Interaction volume radius: 5 \u00c5
Interaction volume height: 20 \u00c5
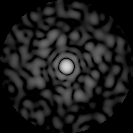
Disorder parameter: 0.7763